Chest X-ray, PA view. Patient: 44 years old, sex F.
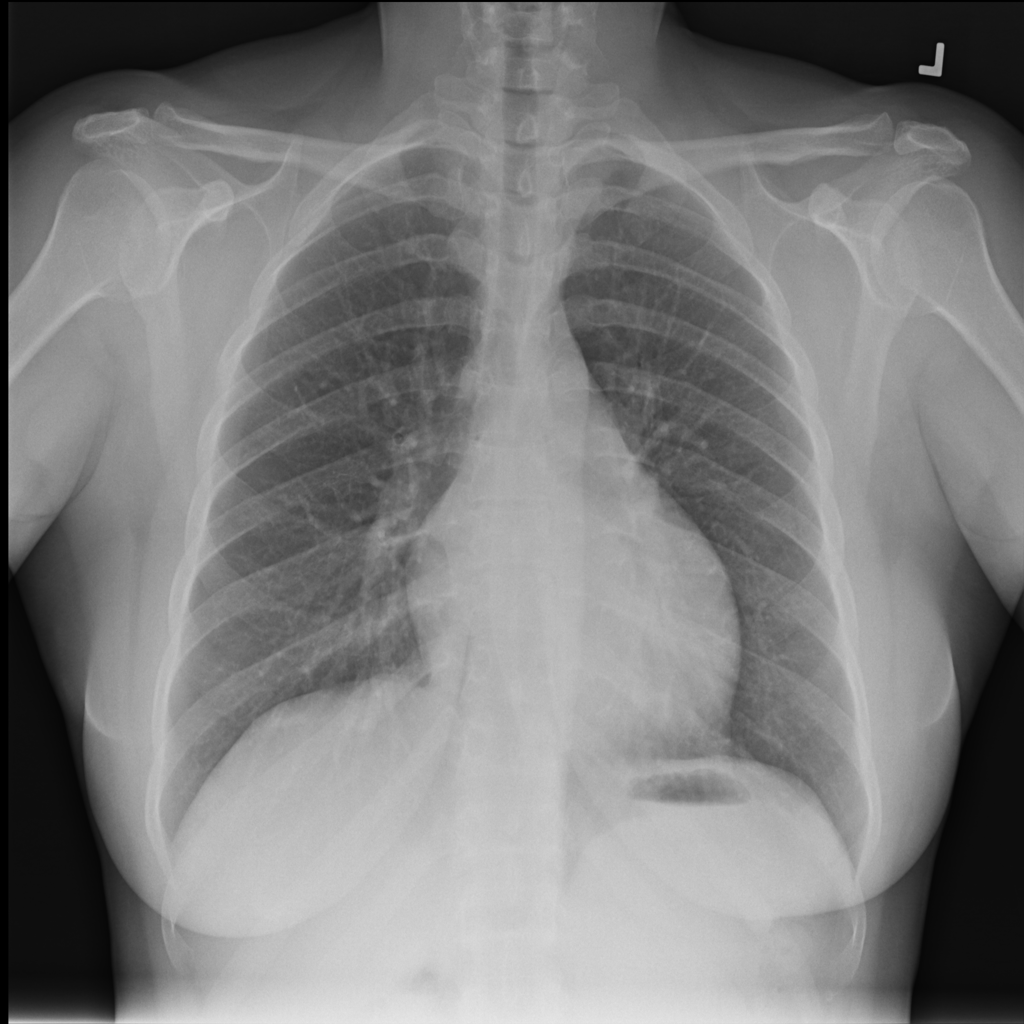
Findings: No Finding